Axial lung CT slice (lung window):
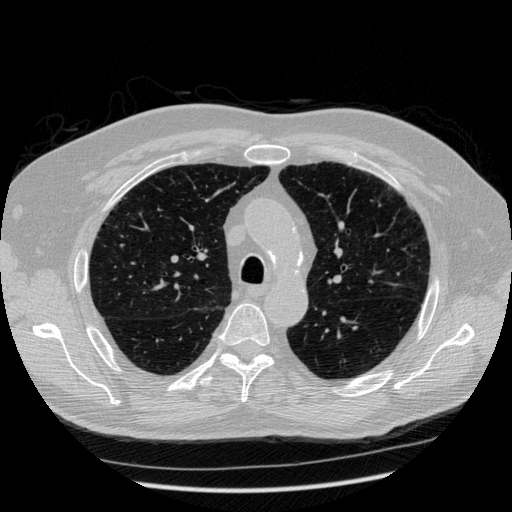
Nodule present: no